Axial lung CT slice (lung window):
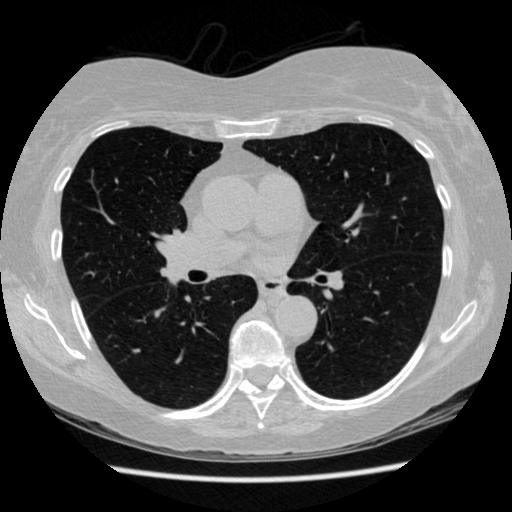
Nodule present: no